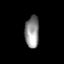
Tissue: prostate
Cell type: Epithelial cells
Senescence score: 0.3575
Nuclear area (px): 443
Mean DAPI intensity: 142.605